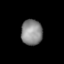
Tissue: lung
Cell type: Myeloid cells
Senescence score: 0.1413
Nuclear area (px): 531
Mean DAPI intensity: 137.603